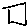
Label: square